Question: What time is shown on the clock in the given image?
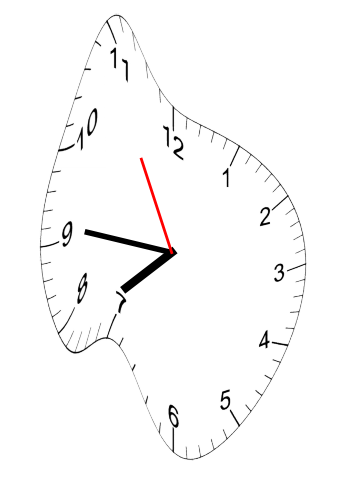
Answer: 07:45:55